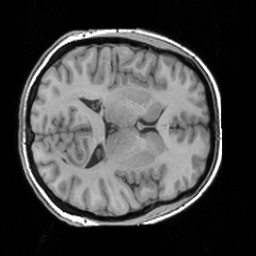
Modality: T1w
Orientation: axial
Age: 27
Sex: female
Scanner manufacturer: siemens
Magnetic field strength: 3 T
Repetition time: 1.63 s
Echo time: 0.00311 s